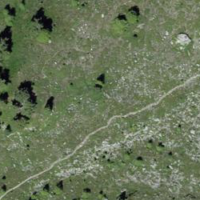
EUNIS habitat code: 31
Species observed at this site:
Vaccinium uliginosum